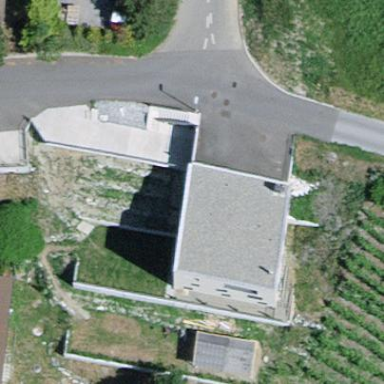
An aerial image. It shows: Building with flat roof.